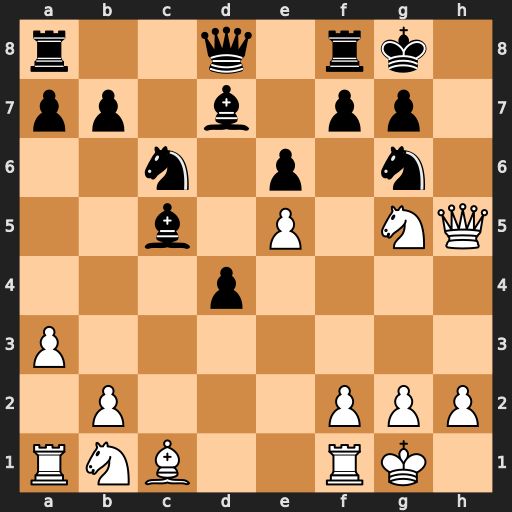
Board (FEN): r2q1rk1/pp1b1pp1/2n1p1n1/2b1P1NQ/3p4/P7/1P3PPP/RNB2RK1
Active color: w
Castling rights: -
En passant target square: -
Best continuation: Qh7#